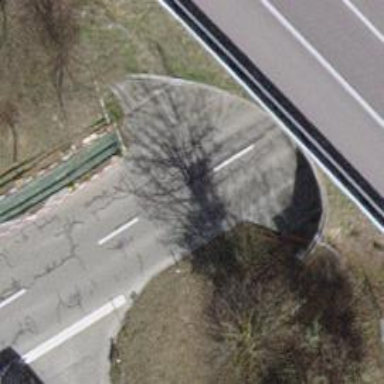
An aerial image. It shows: Tertiary road passing through tunnel with asphalt surface.